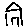
Label: house